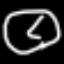
Label: clock